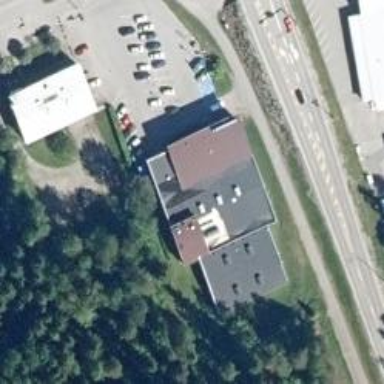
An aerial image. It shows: Supermarket located in building.